【题型】填空题　【知识点】平面几何　【难度】easy
如图，如果$\angle ACB = \angle DAC$，那么\_\_\_\_\_\_ // \_\_\_\_\_\_。

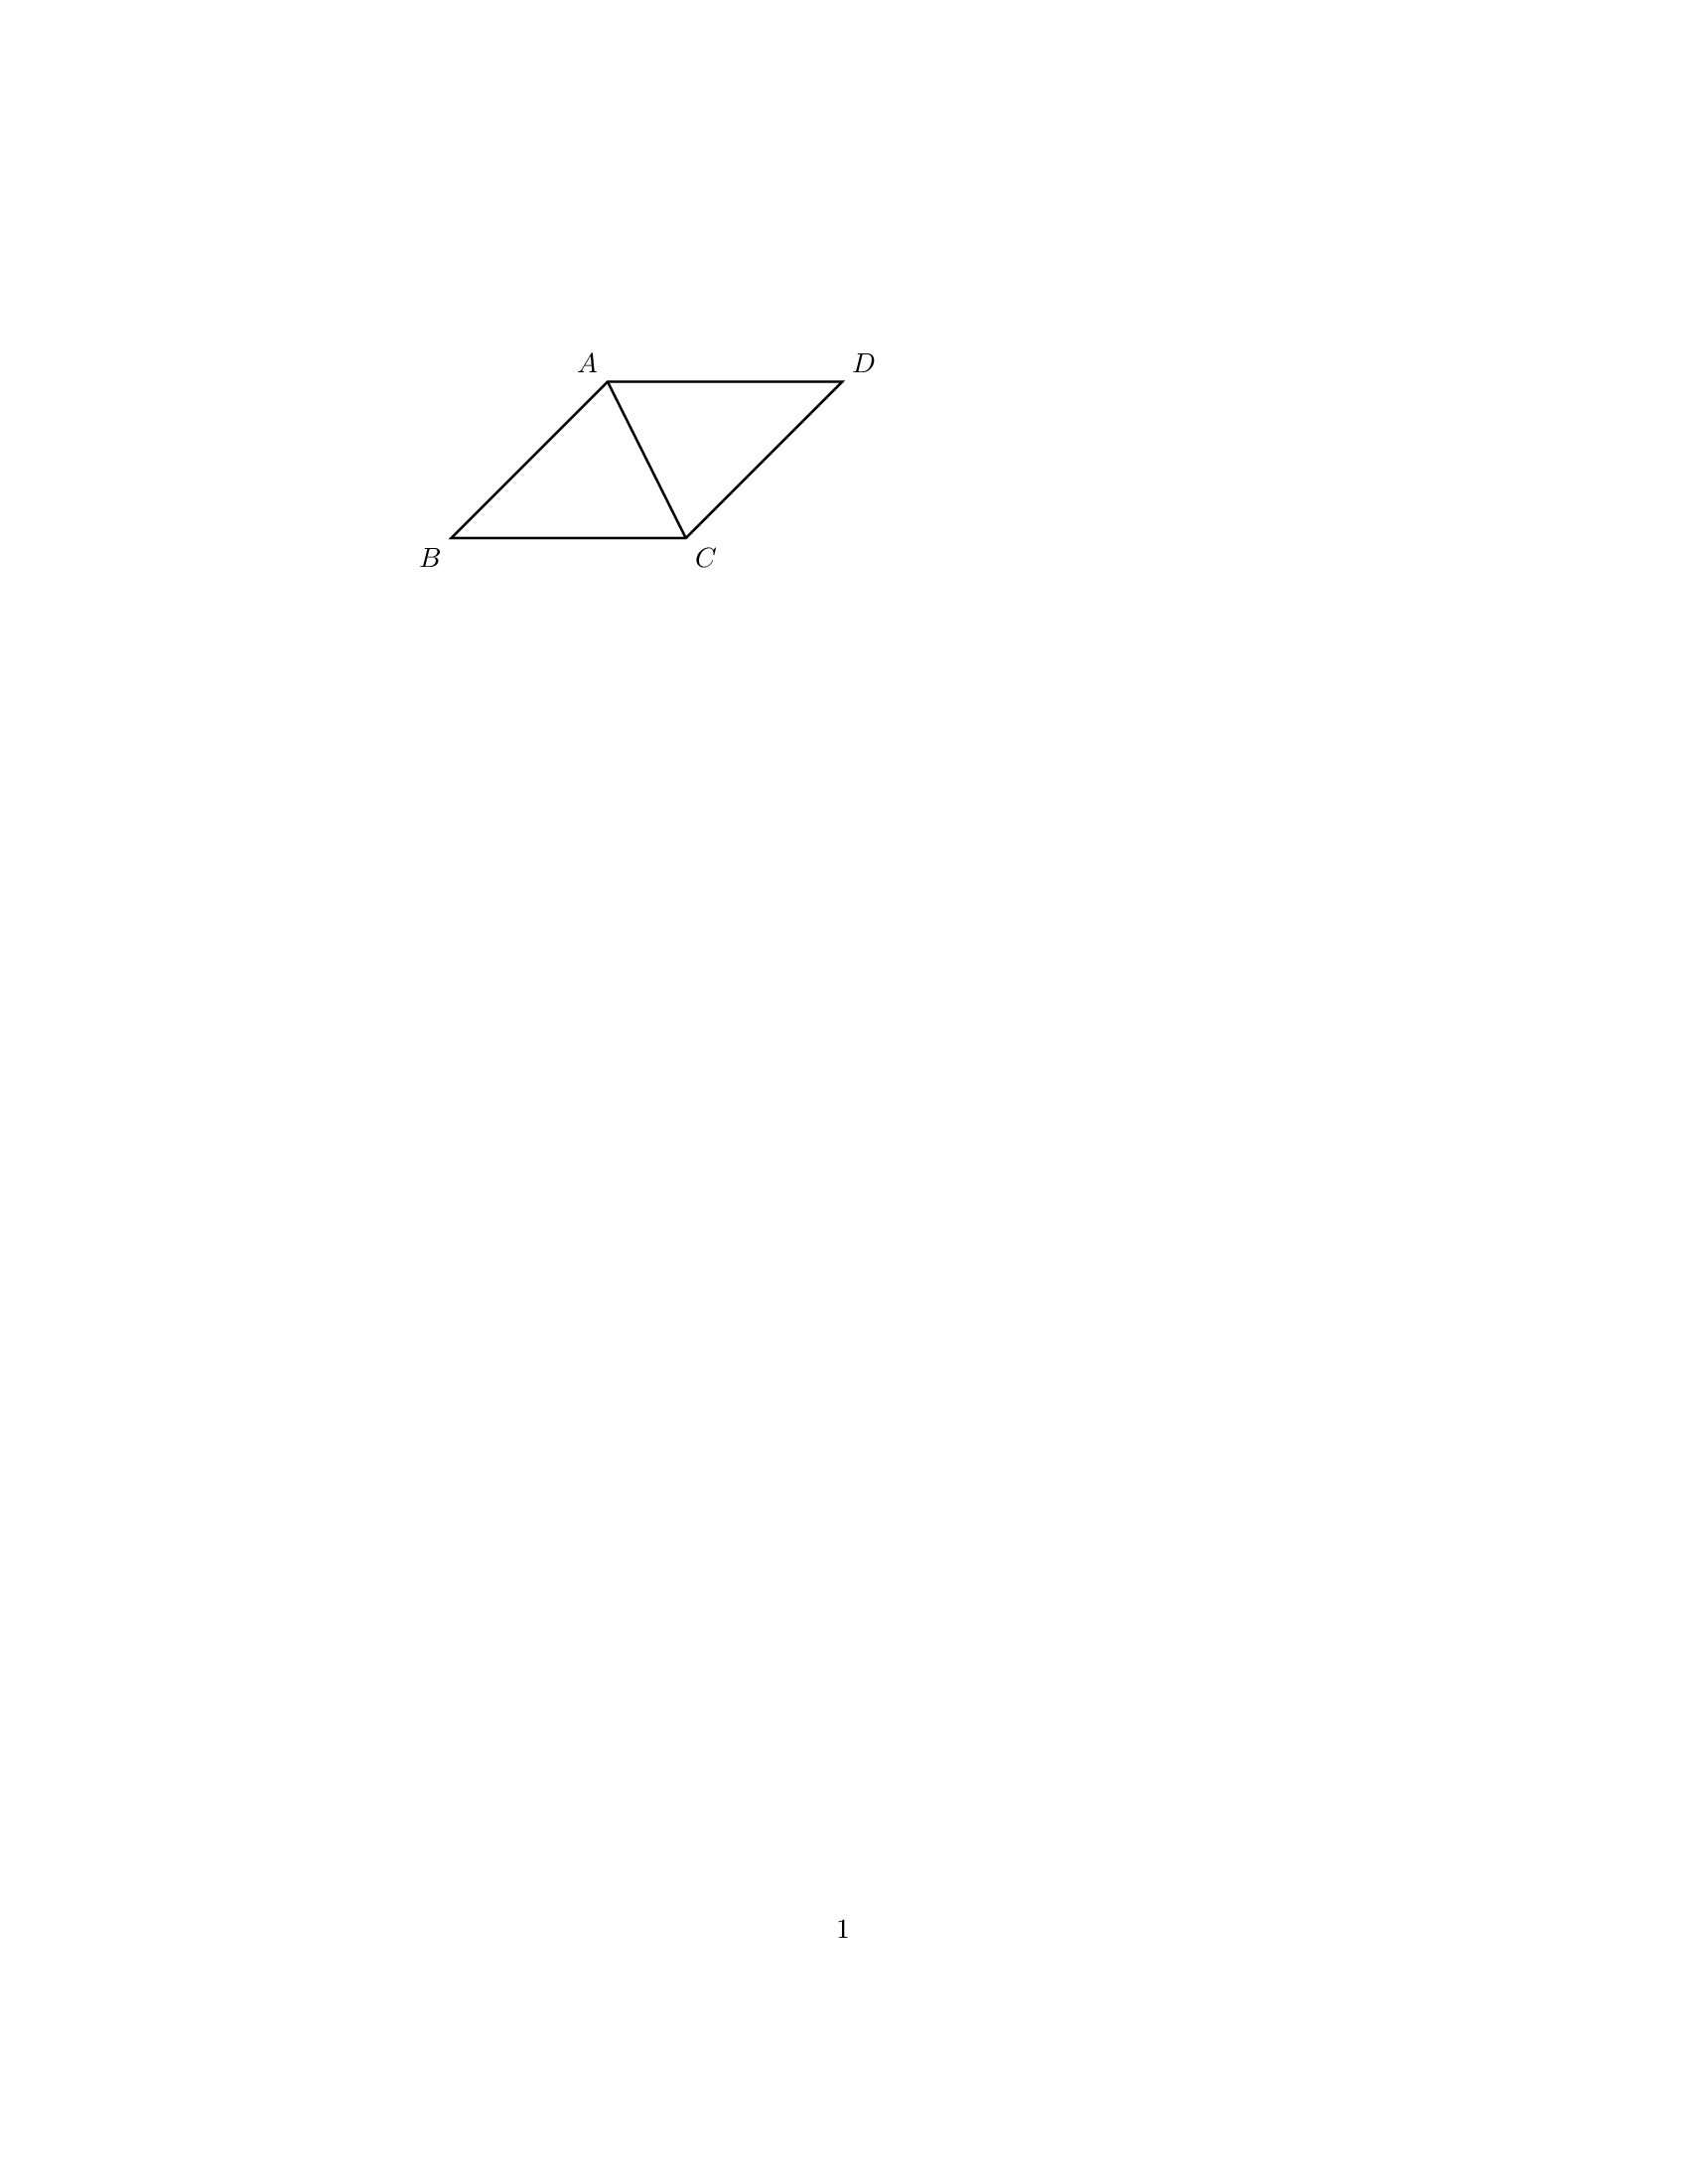
【解答】
【答案】$AD$ \quad $BC$

【分析】根据平行线的判定方法进行判断即可．

【详解】解：$\because \angle ACB = \angle DAC$，
$\therefore AD \parallel BC$，（内错角相等，两直线平行）．

故答案为：$AD$；$BC$．